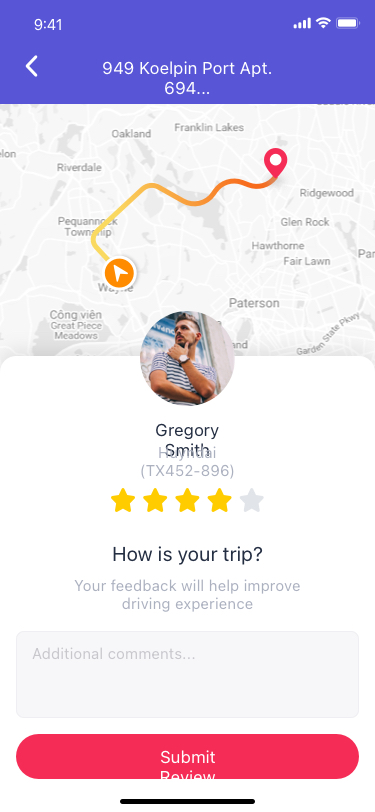
Text in this UI design:
949 Koelpin Port Apt. 694...
How is your trip?
Your feedback will help improve driving experience
Submit Review
Additional comments...
Gregory Smith
Huyndai (TX452-896)